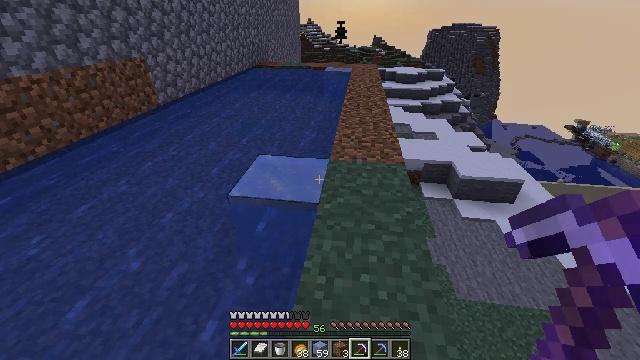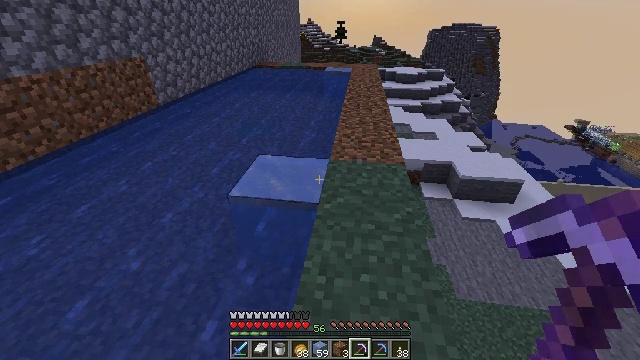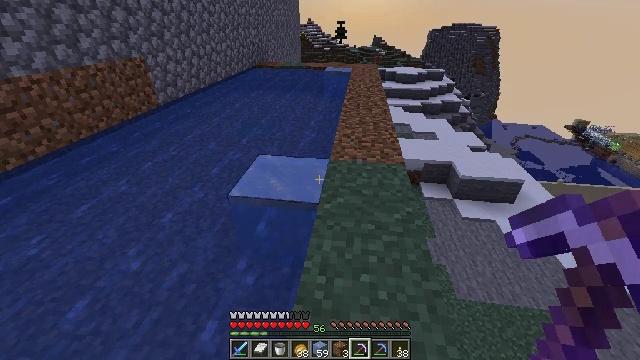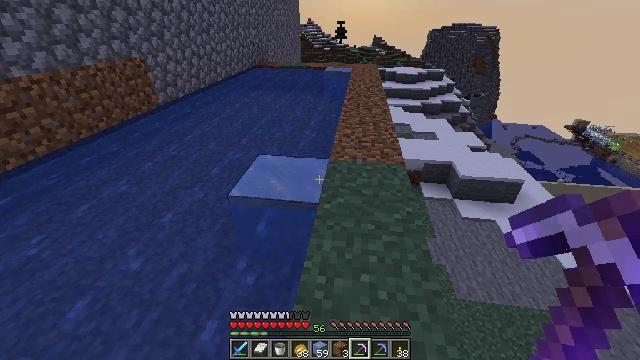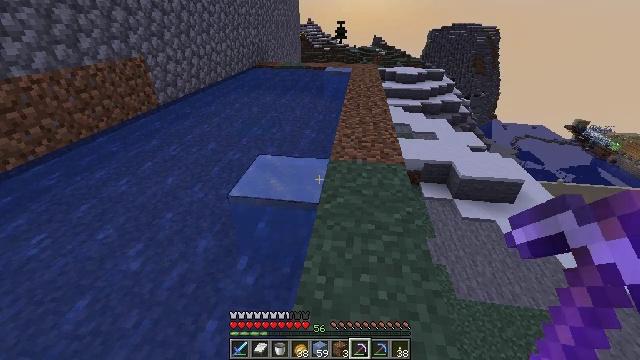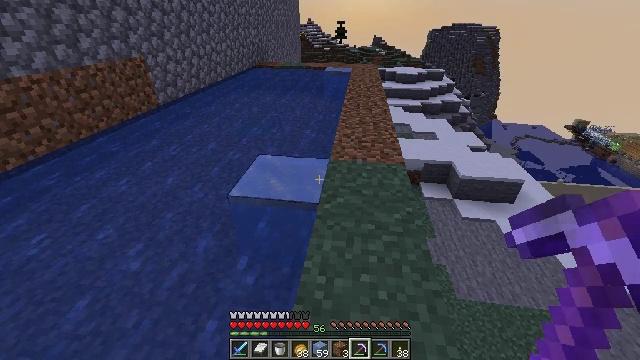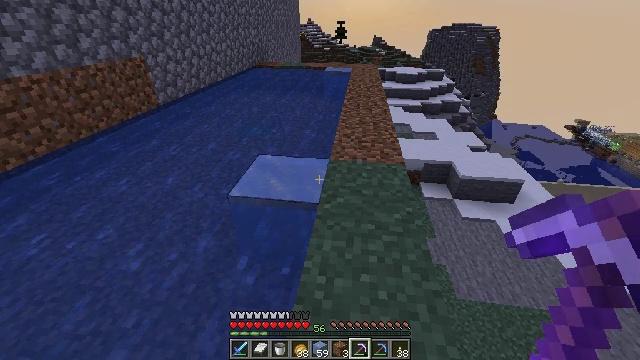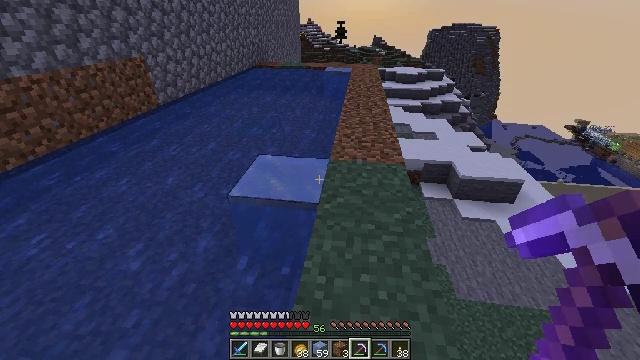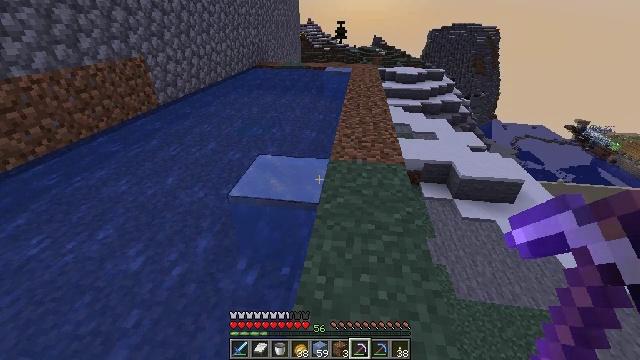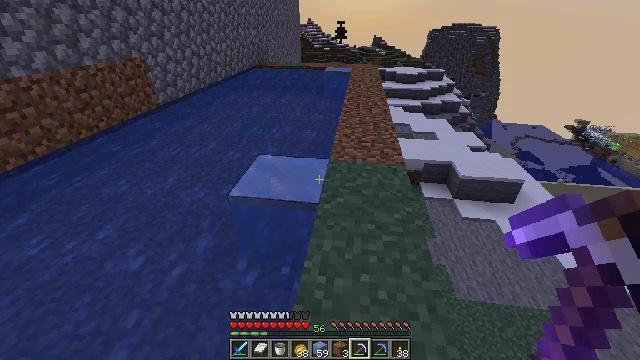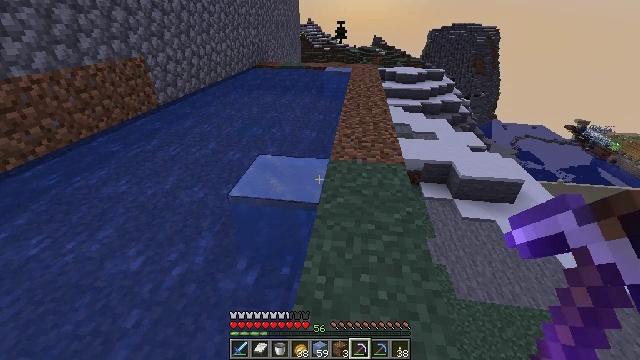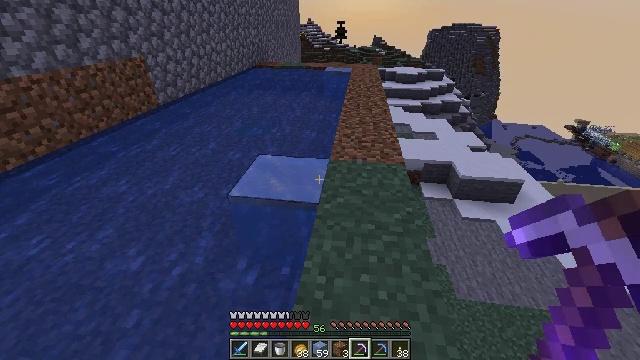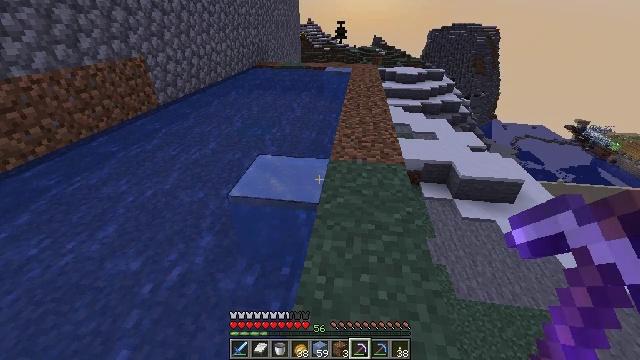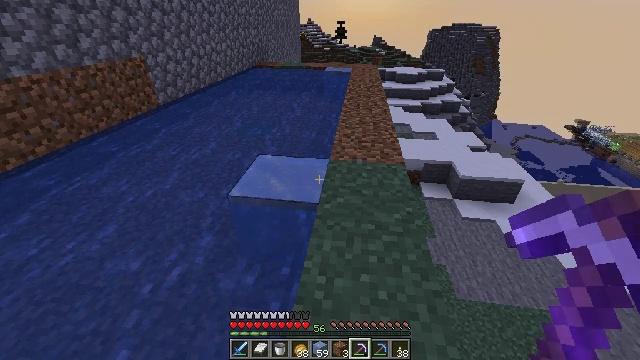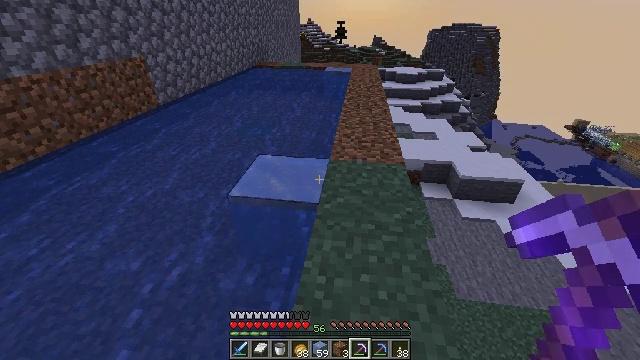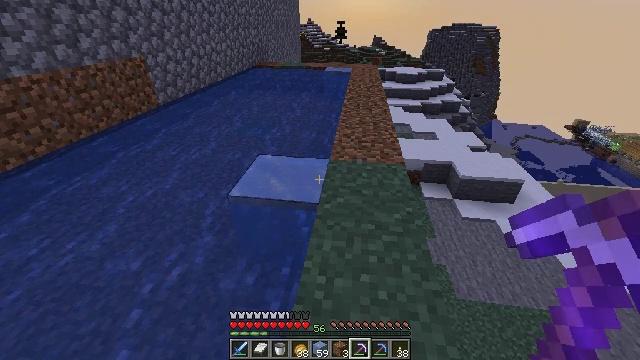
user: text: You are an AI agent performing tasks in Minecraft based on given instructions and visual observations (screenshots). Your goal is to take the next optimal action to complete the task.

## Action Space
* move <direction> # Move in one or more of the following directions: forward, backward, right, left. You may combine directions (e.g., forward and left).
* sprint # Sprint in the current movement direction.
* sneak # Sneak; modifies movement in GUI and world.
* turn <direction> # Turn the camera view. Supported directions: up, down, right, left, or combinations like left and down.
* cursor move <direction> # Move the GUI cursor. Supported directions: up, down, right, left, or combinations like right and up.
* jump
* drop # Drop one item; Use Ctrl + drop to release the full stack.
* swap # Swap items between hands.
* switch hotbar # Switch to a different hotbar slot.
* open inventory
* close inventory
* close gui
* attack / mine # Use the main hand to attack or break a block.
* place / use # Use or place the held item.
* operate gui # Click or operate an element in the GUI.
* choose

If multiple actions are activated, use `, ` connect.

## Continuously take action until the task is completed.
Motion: motion action
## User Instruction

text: Break the ice to collect it.
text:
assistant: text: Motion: no_op
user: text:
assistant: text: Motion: no_op
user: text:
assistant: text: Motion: no_op
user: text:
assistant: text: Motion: no_op
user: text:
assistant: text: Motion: no_op
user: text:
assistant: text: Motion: no_op
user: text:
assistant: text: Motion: no_op
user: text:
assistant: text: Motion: no_op
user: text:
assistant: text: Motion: no_op
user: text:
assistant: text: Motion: no_op
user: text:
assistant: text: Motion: no_op
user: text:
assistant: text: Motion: no_op
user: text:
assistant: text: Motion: no_op
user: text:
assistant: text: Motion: no_op
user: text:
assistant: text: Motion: no_op
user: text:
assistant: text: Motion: no_op
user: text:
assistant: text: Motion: no_op
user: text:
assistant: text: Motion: no_op
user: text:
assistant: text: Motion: no_op
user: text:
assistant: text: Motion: no_op
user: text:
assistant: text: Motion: no_op
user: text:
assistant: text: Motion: no_op
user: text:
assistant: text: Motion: no_op
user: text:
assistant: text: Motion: no_op
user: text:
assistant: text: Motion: no_op
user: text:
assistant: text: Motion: no_op
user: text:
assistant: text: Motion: no_op
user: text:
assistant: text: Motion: no_op
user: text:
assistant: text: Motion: no_op
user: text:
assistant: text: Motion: no_op